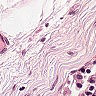
Metastatic tissue present: no